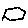
Label: hexagon